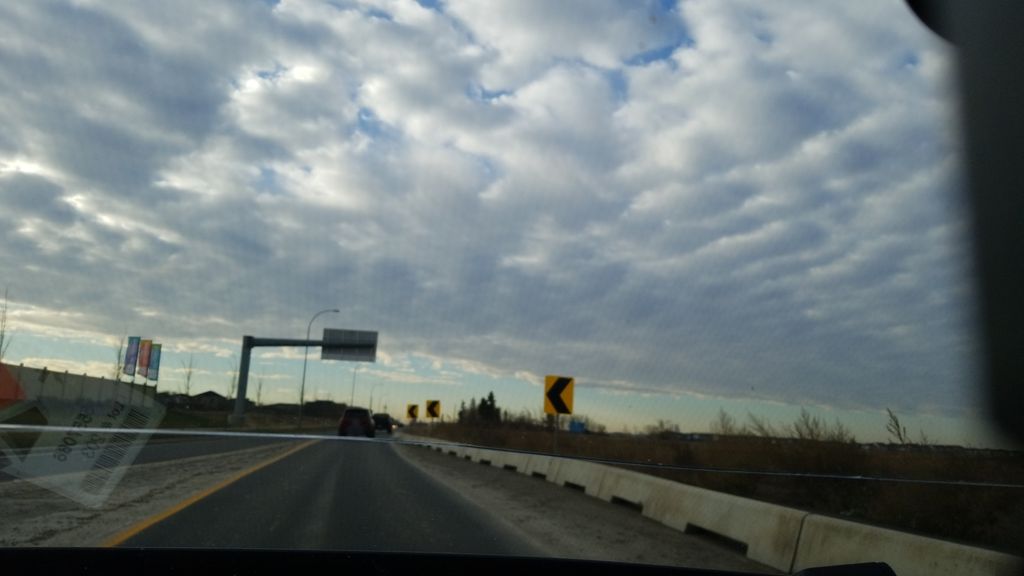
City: edmonton